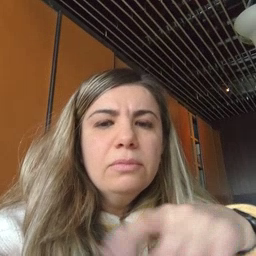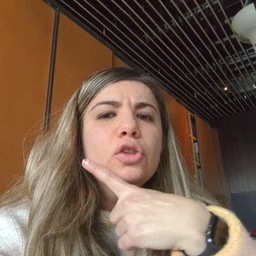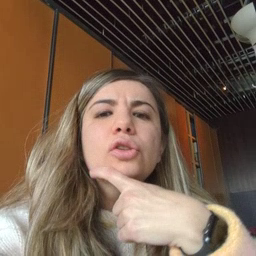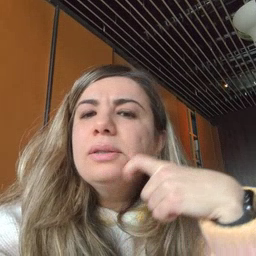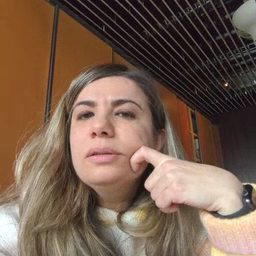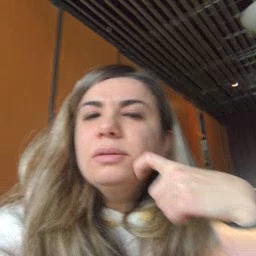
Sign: dry